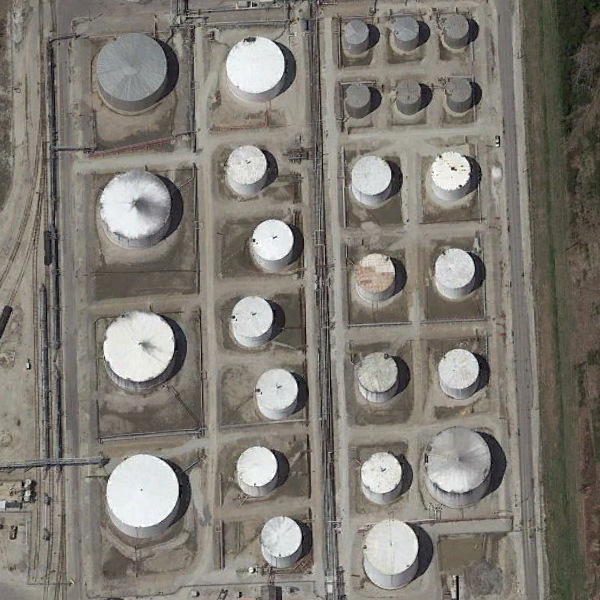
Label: StorageTanks